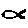
Label: fish